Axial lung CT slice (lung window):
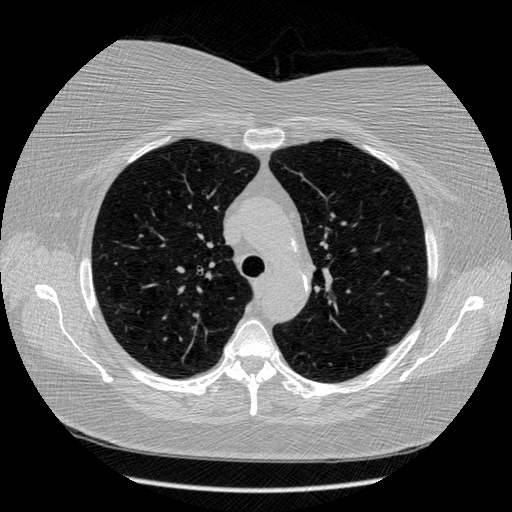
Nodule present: no